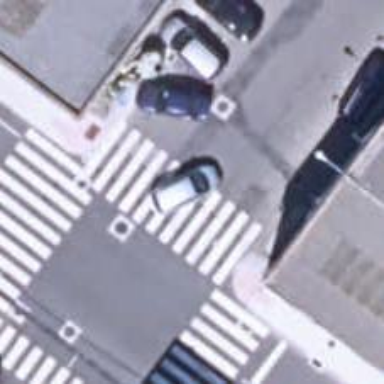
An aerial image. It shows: Uncontrolled zebra crossing on the road.